Interaction volume radius: 5 \u00c5
Interaction volume height: 35 \u00c5
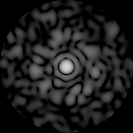
Disorder parameter: 0.8361